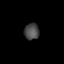
Tissue: lung
Cell type: Endothelial cells
Senescence score: 0.2187
Nuclear area (px): 240
Mean DAPI intensity: 72.842